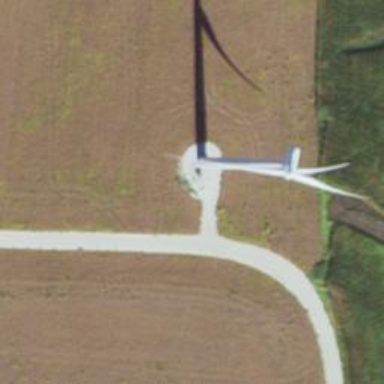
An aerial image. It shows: Wind generator powered by horizontal axis wind turbine.